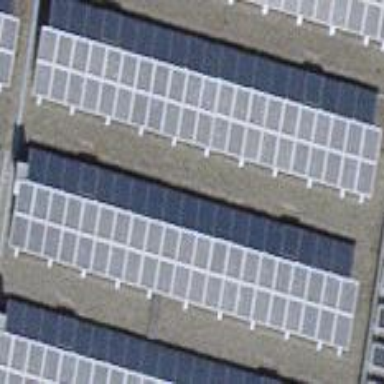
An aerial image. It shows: Solar photovoltaic panel generator.